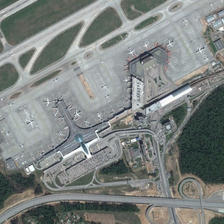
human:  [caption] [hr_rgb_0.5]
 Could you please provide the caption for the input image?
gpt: many planes are in an airport near some green trees .

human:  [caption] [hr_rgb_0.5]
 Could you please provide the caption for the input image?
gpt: many planes are in an airport near some green trees .

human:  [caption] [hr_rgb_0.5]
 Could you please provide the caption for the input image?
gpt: many planes are in an airport near some green trees .

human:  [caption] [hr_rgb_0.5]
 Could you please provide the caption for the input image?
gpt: many planes are in an airport near some green trees .

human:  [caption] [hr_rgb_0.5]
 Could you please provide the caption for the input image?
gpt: many planes are in an airport near some green trees .